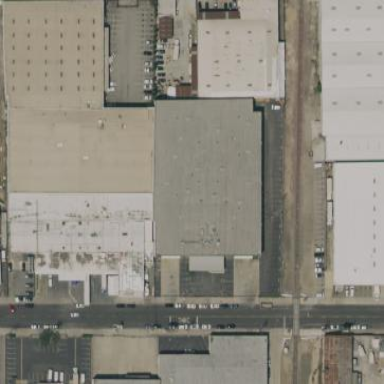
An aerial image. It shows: Warehouse building.